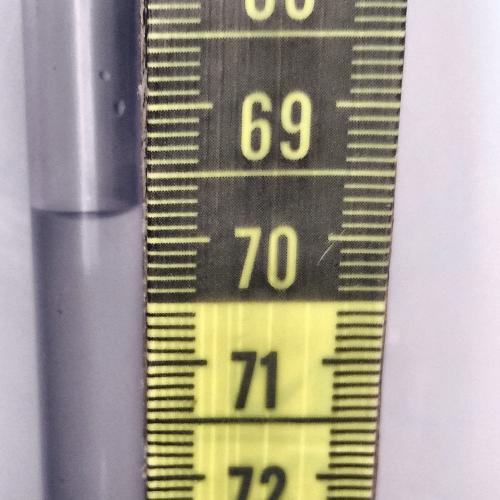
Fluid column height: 69.7 cm